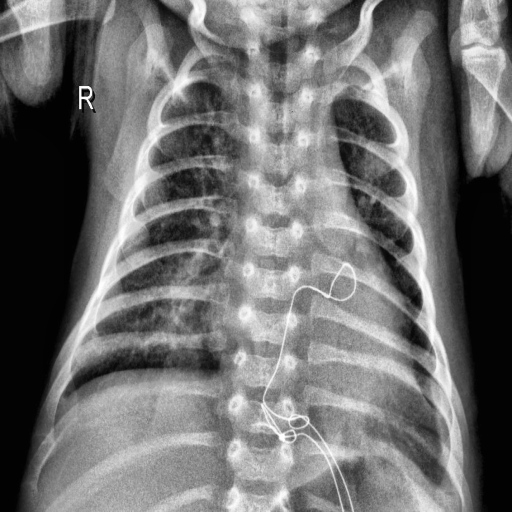
Finding: PNEUMONIA